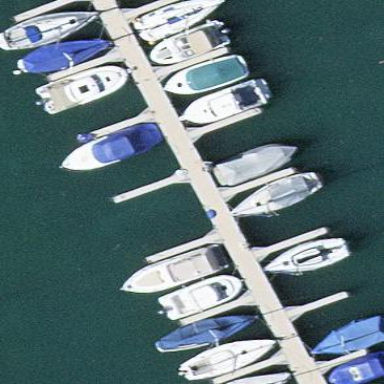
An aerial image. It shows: Man-made pier.